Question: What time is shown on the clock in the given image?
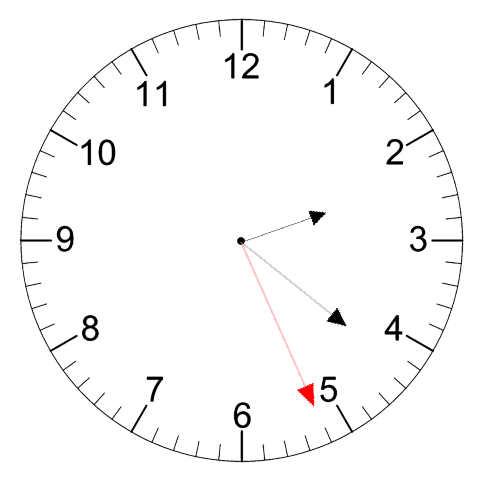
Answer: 02:21:26